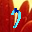
Label: 7